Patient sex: M
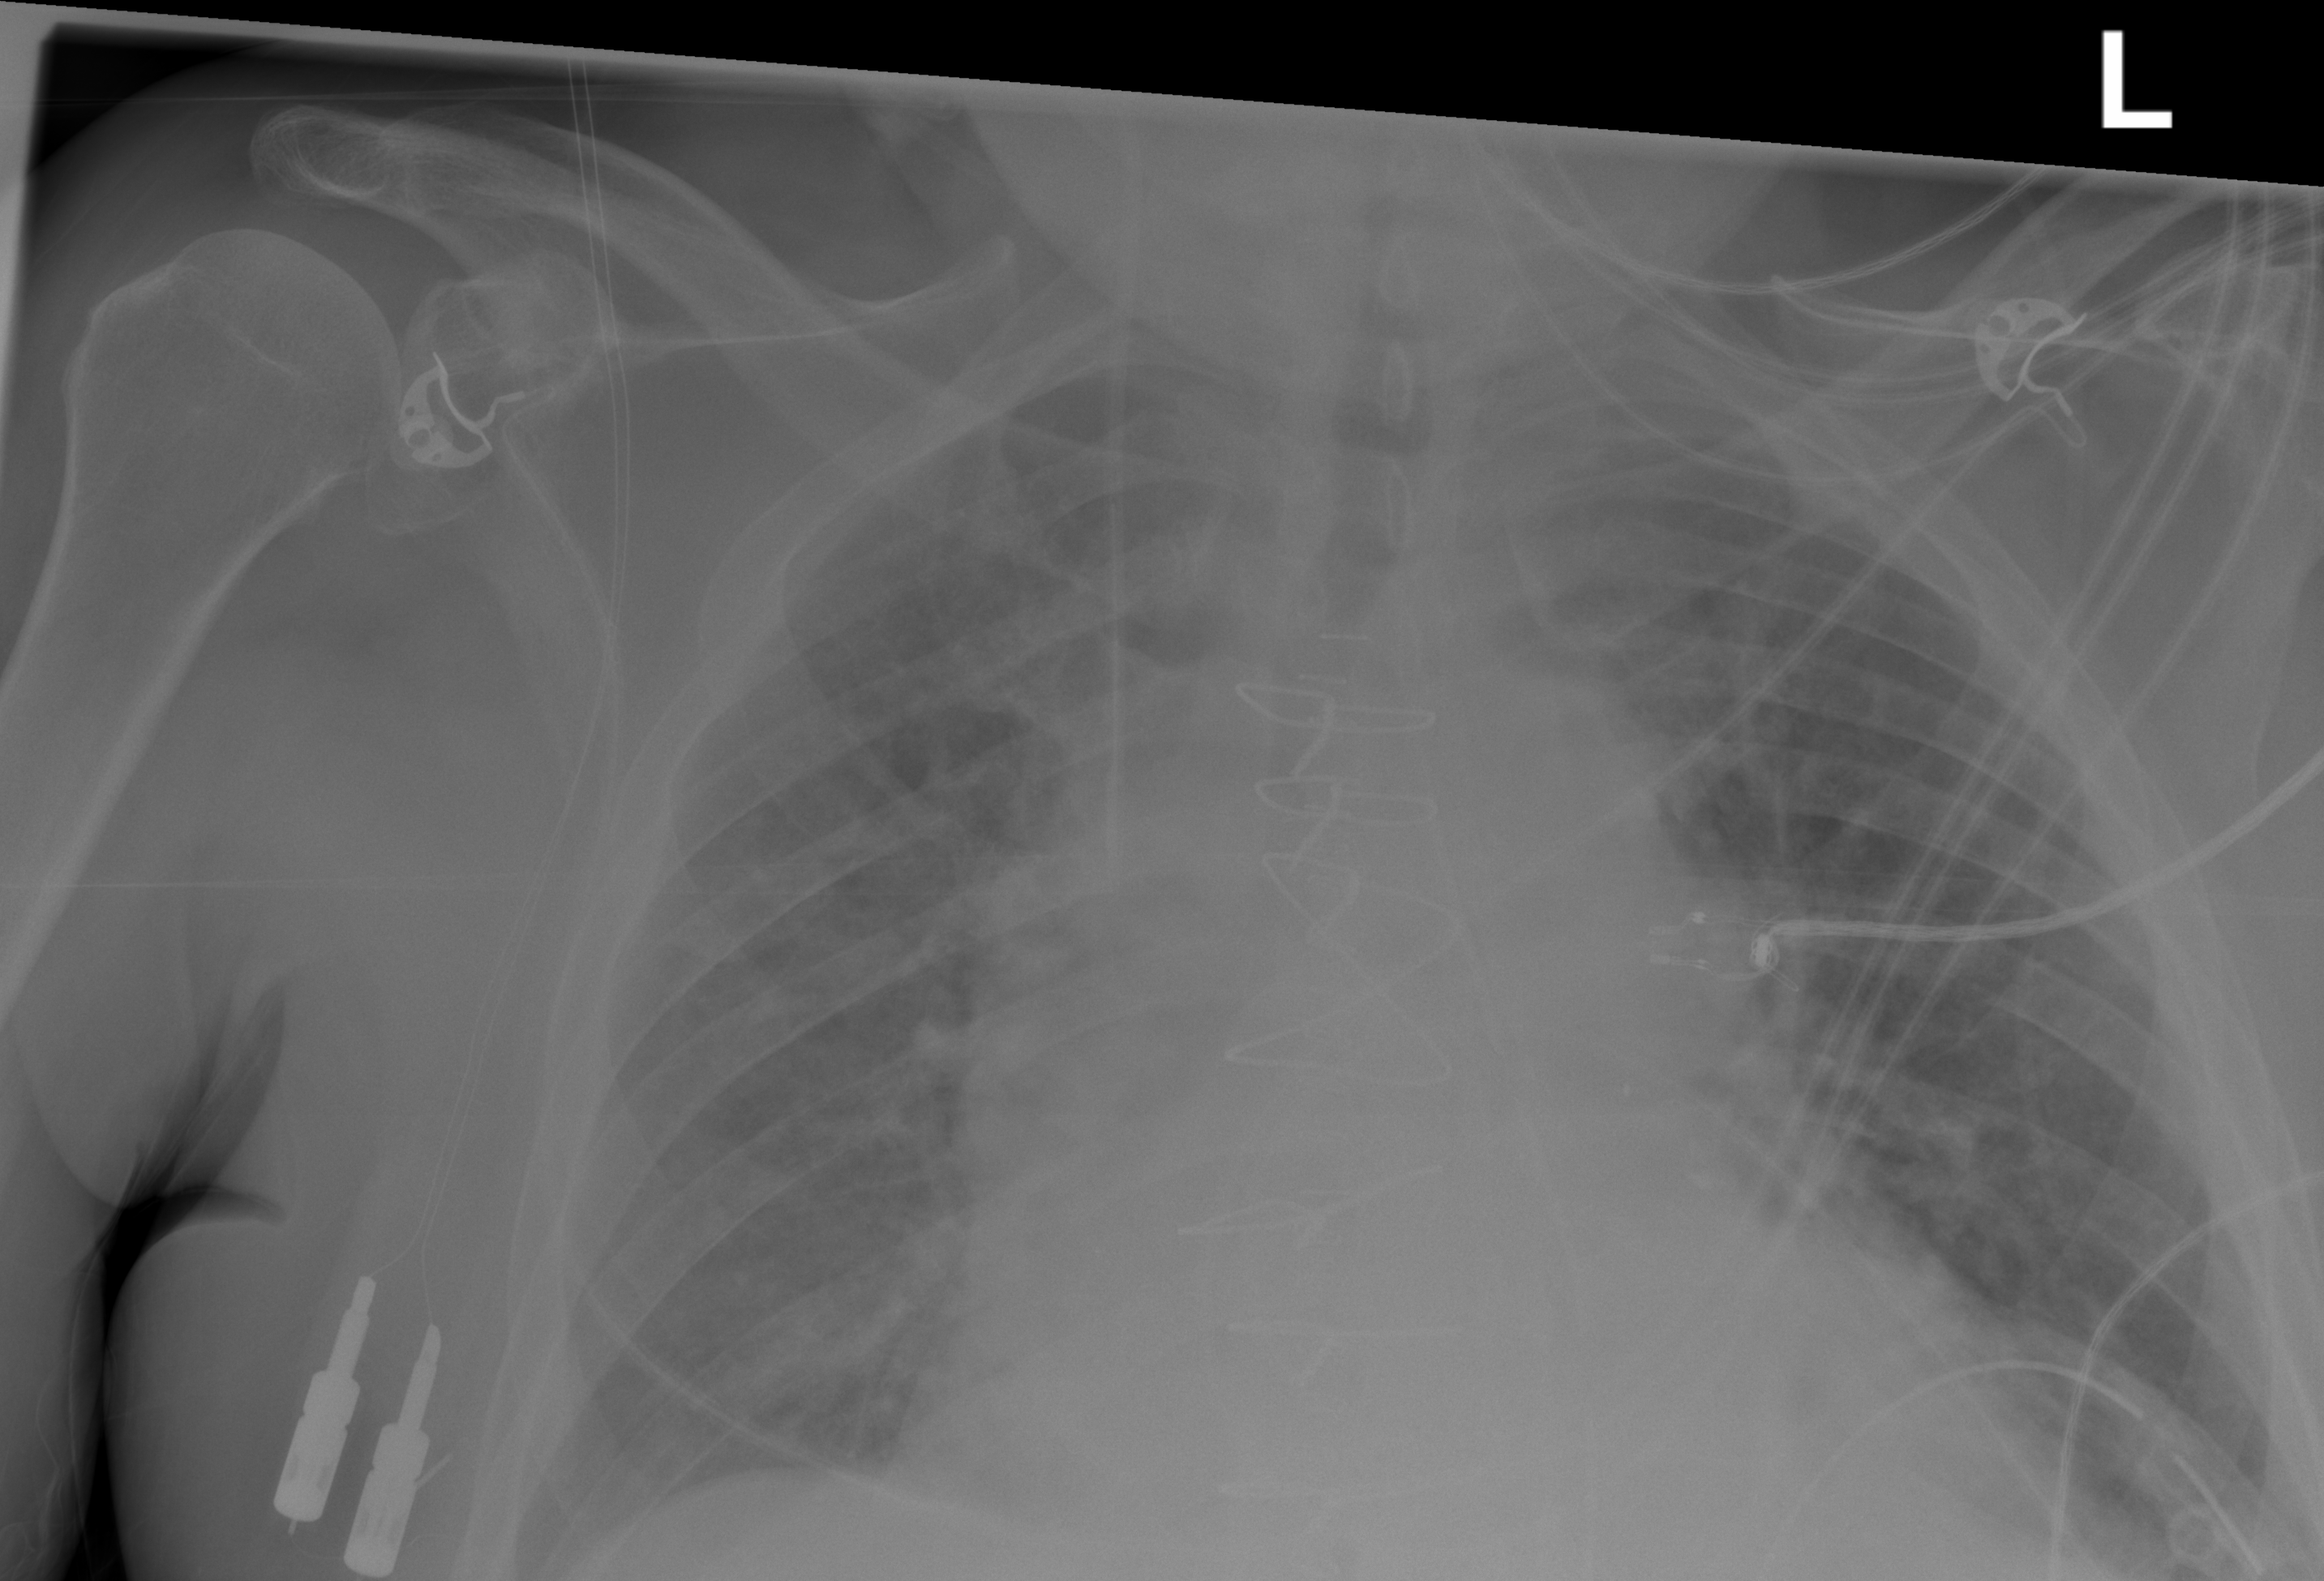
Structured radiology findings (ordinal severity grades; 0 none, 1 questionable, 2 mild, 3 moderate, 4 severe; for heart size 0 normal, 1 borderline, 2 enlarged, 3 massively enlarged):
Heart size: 2
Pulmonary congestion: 2
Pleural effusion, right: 0
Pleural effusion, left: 2
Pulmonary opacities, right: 0
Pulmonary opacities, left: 0
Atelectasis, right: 0
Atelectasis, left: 0